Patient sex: M
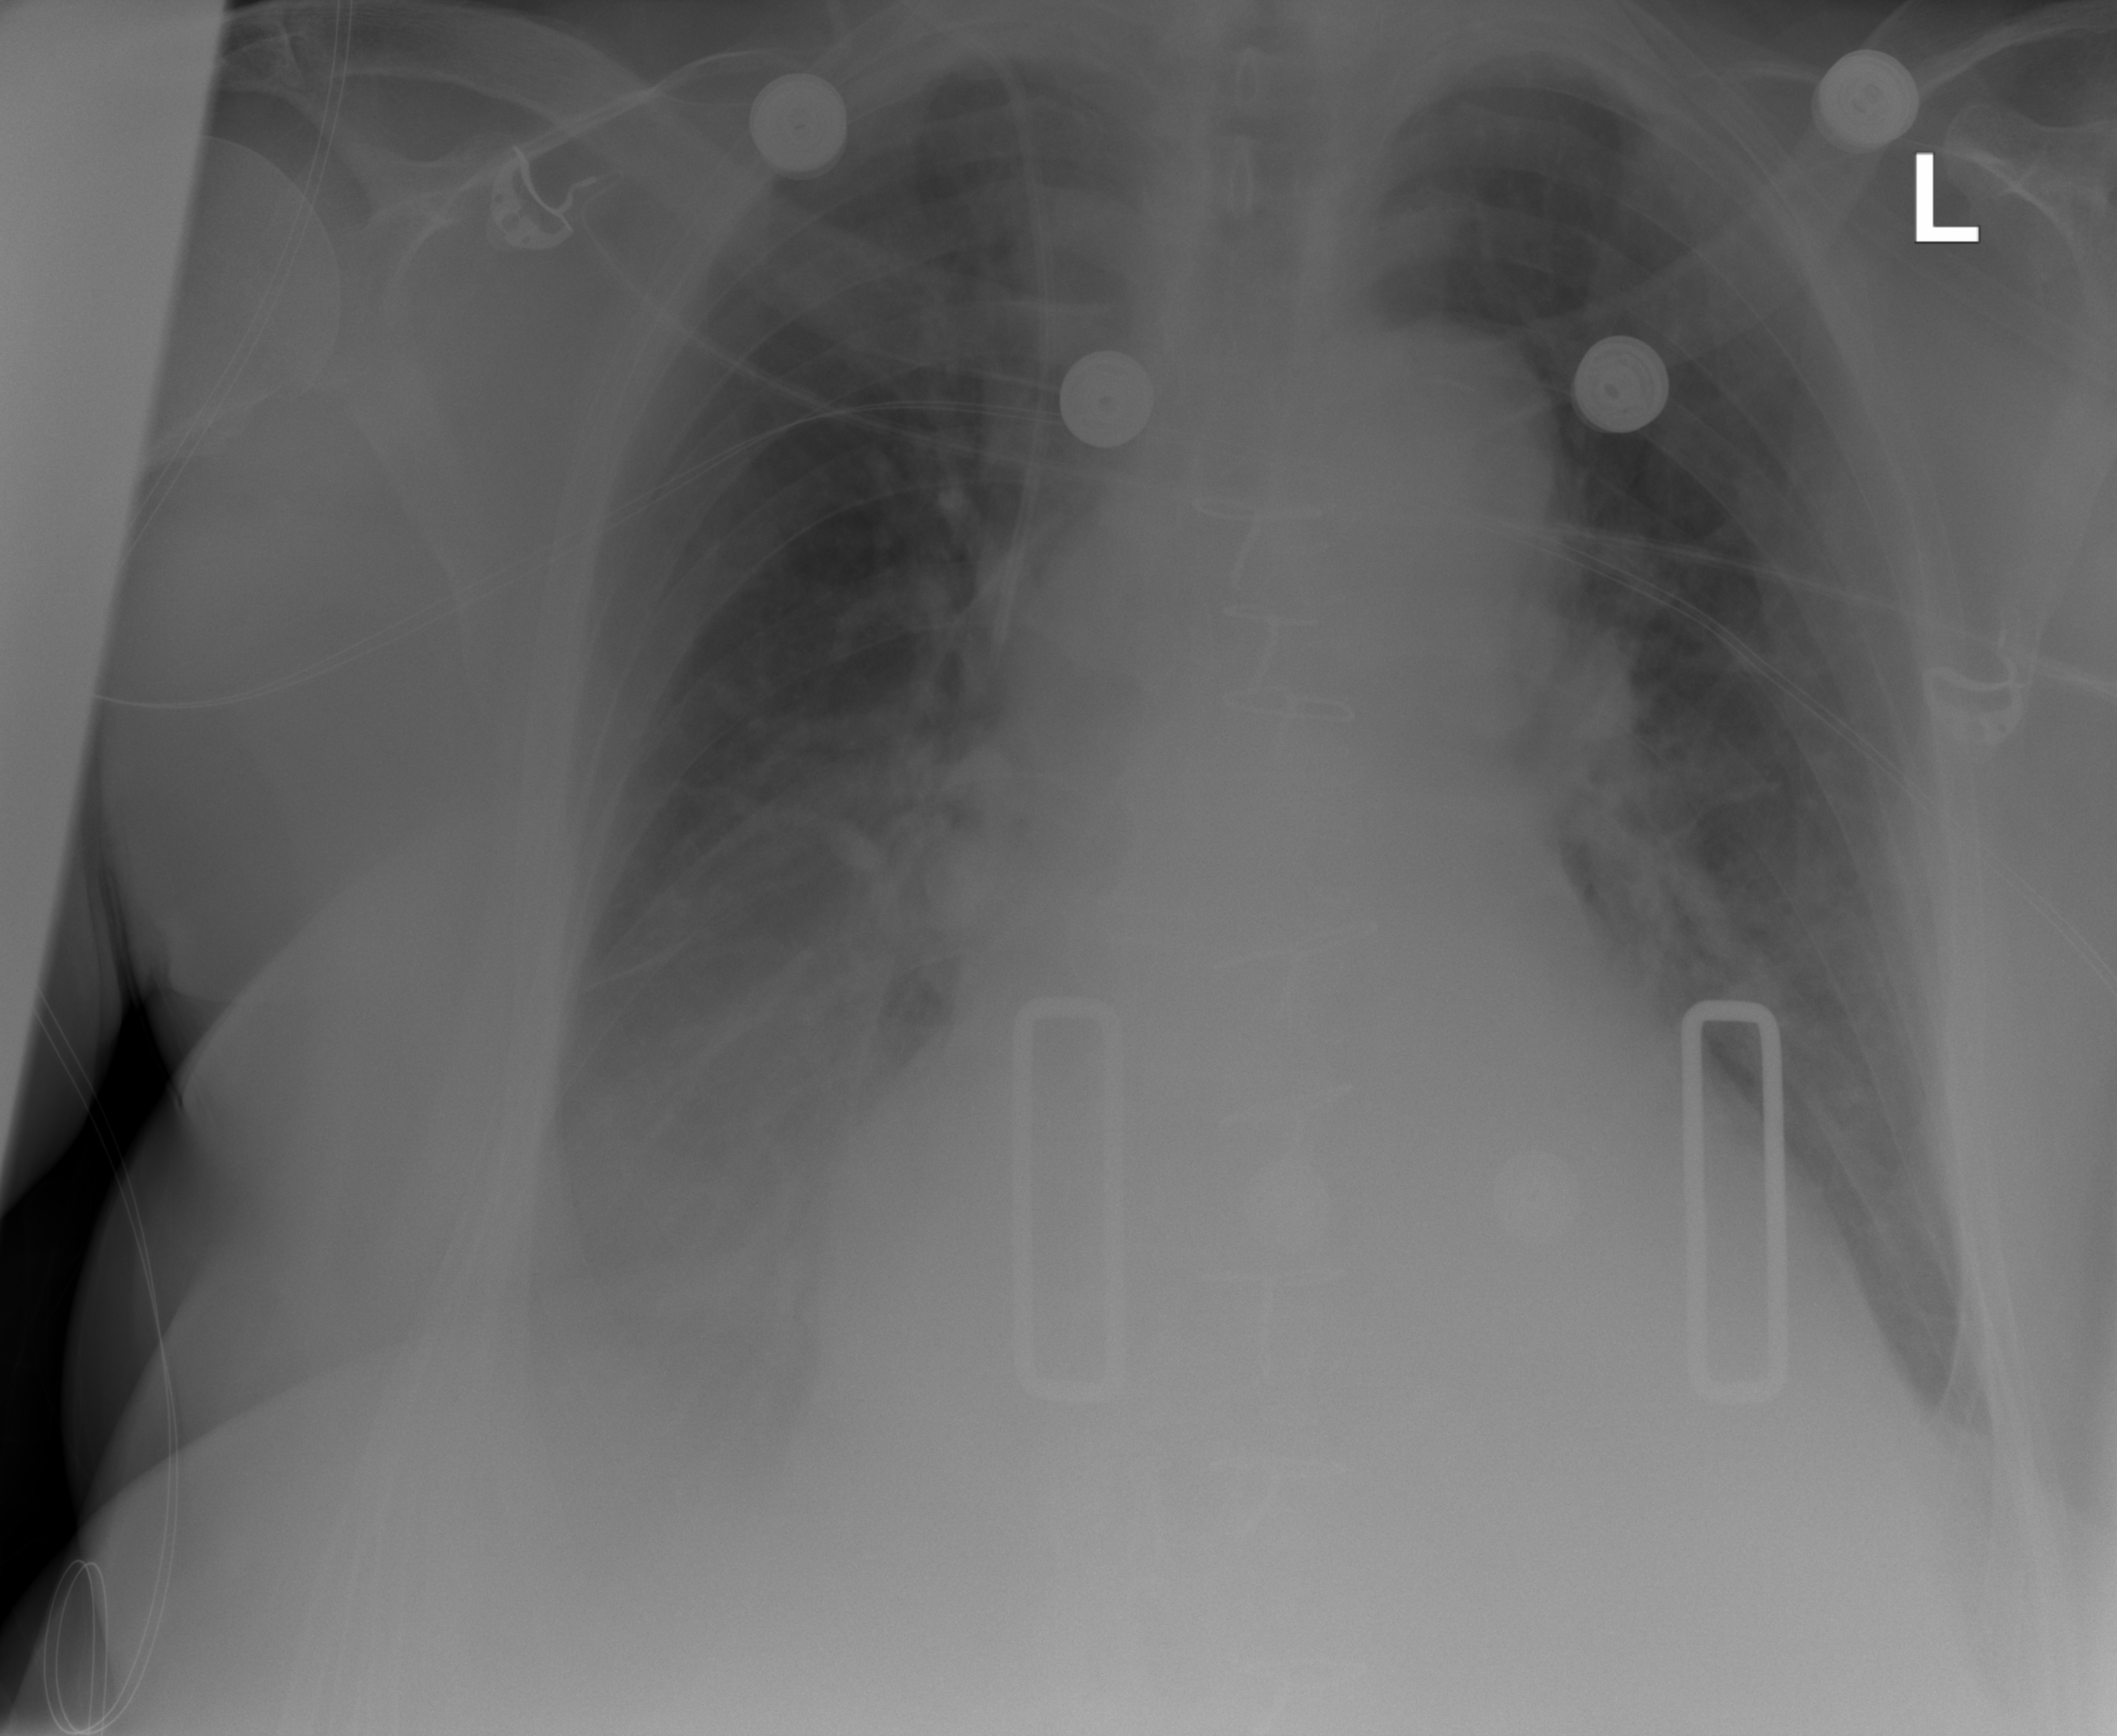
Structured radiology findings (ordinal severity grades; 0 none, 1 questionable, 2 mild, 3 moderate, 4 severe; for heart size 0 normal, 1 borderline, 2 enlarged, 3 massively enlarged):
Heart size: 3
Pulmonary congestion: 2
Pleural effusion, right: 3
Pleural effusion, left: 2
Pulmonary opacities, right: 2
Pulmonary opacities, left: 2
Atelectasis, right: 2
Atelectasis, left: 2